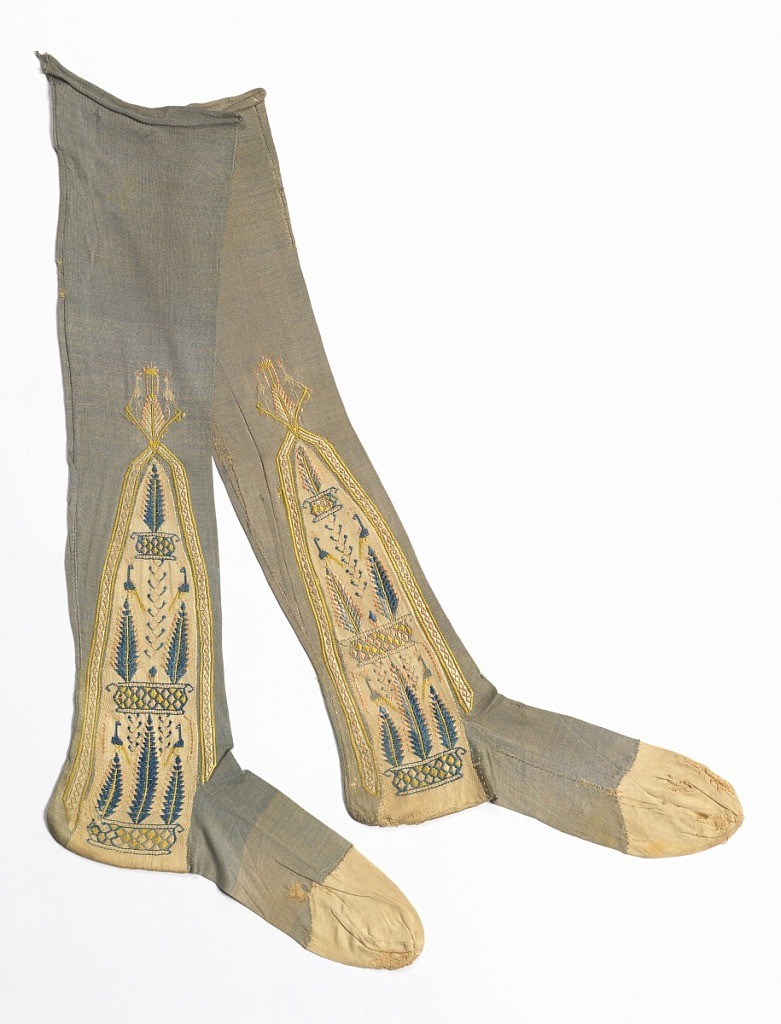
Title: Pair of stockings
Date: early 19th century
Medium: silk Technique: knitted and embroidered Label: knitted silk, embroidered with silk
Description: Pair of gray knitted silk stockings with embroidered clocks in cream, pink, yellow and blue. The clocks have a design of a pyramid of potted trees on which peacocks are perched.